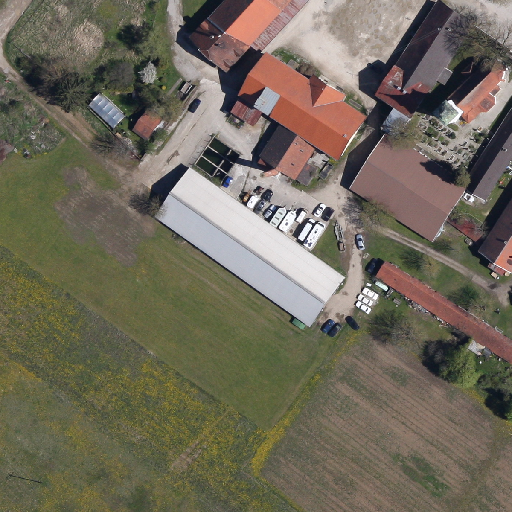
Referring expression: truck in the parking area